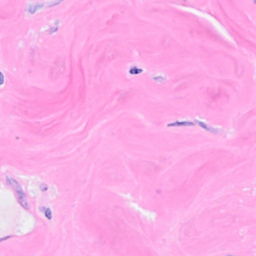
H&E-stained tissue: Breast